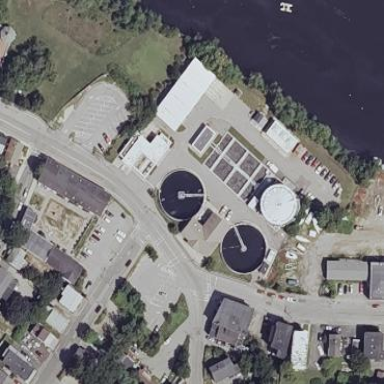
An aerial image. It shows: Industrial area with man-made wastewater plant.